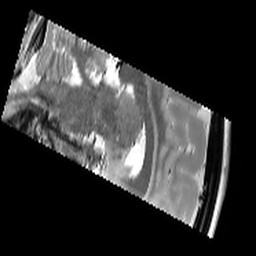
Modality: T2starw
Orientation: sagittal
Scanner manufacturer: siemens
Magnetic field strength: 3 T
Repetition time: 8.1 s
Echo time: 0.05 s